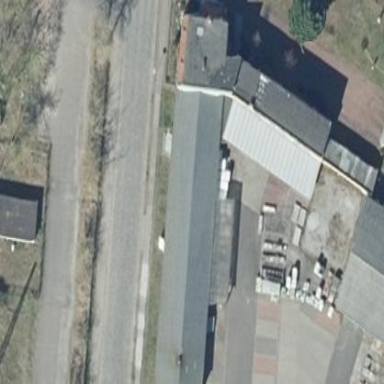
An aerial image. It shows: Retail building.